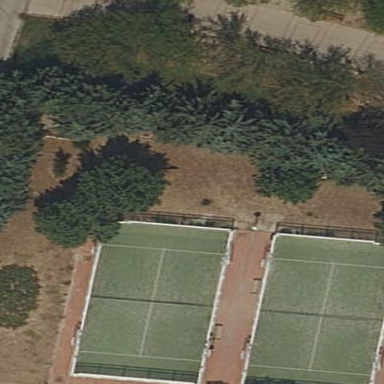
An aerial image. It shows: Tartan tennis court on pitch designated for leisure land.